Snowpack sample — Loveland Pass, Silver Plume, Colorado, USA (12/14/25, 10:50 AM MST)
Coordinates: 39.664, -105.882
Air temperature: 36 °F
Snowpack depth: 67 cm
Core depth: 30 cm
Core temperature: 42.8 °F
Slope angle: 6°, slope face: 326°
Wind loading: low
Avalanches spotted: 0
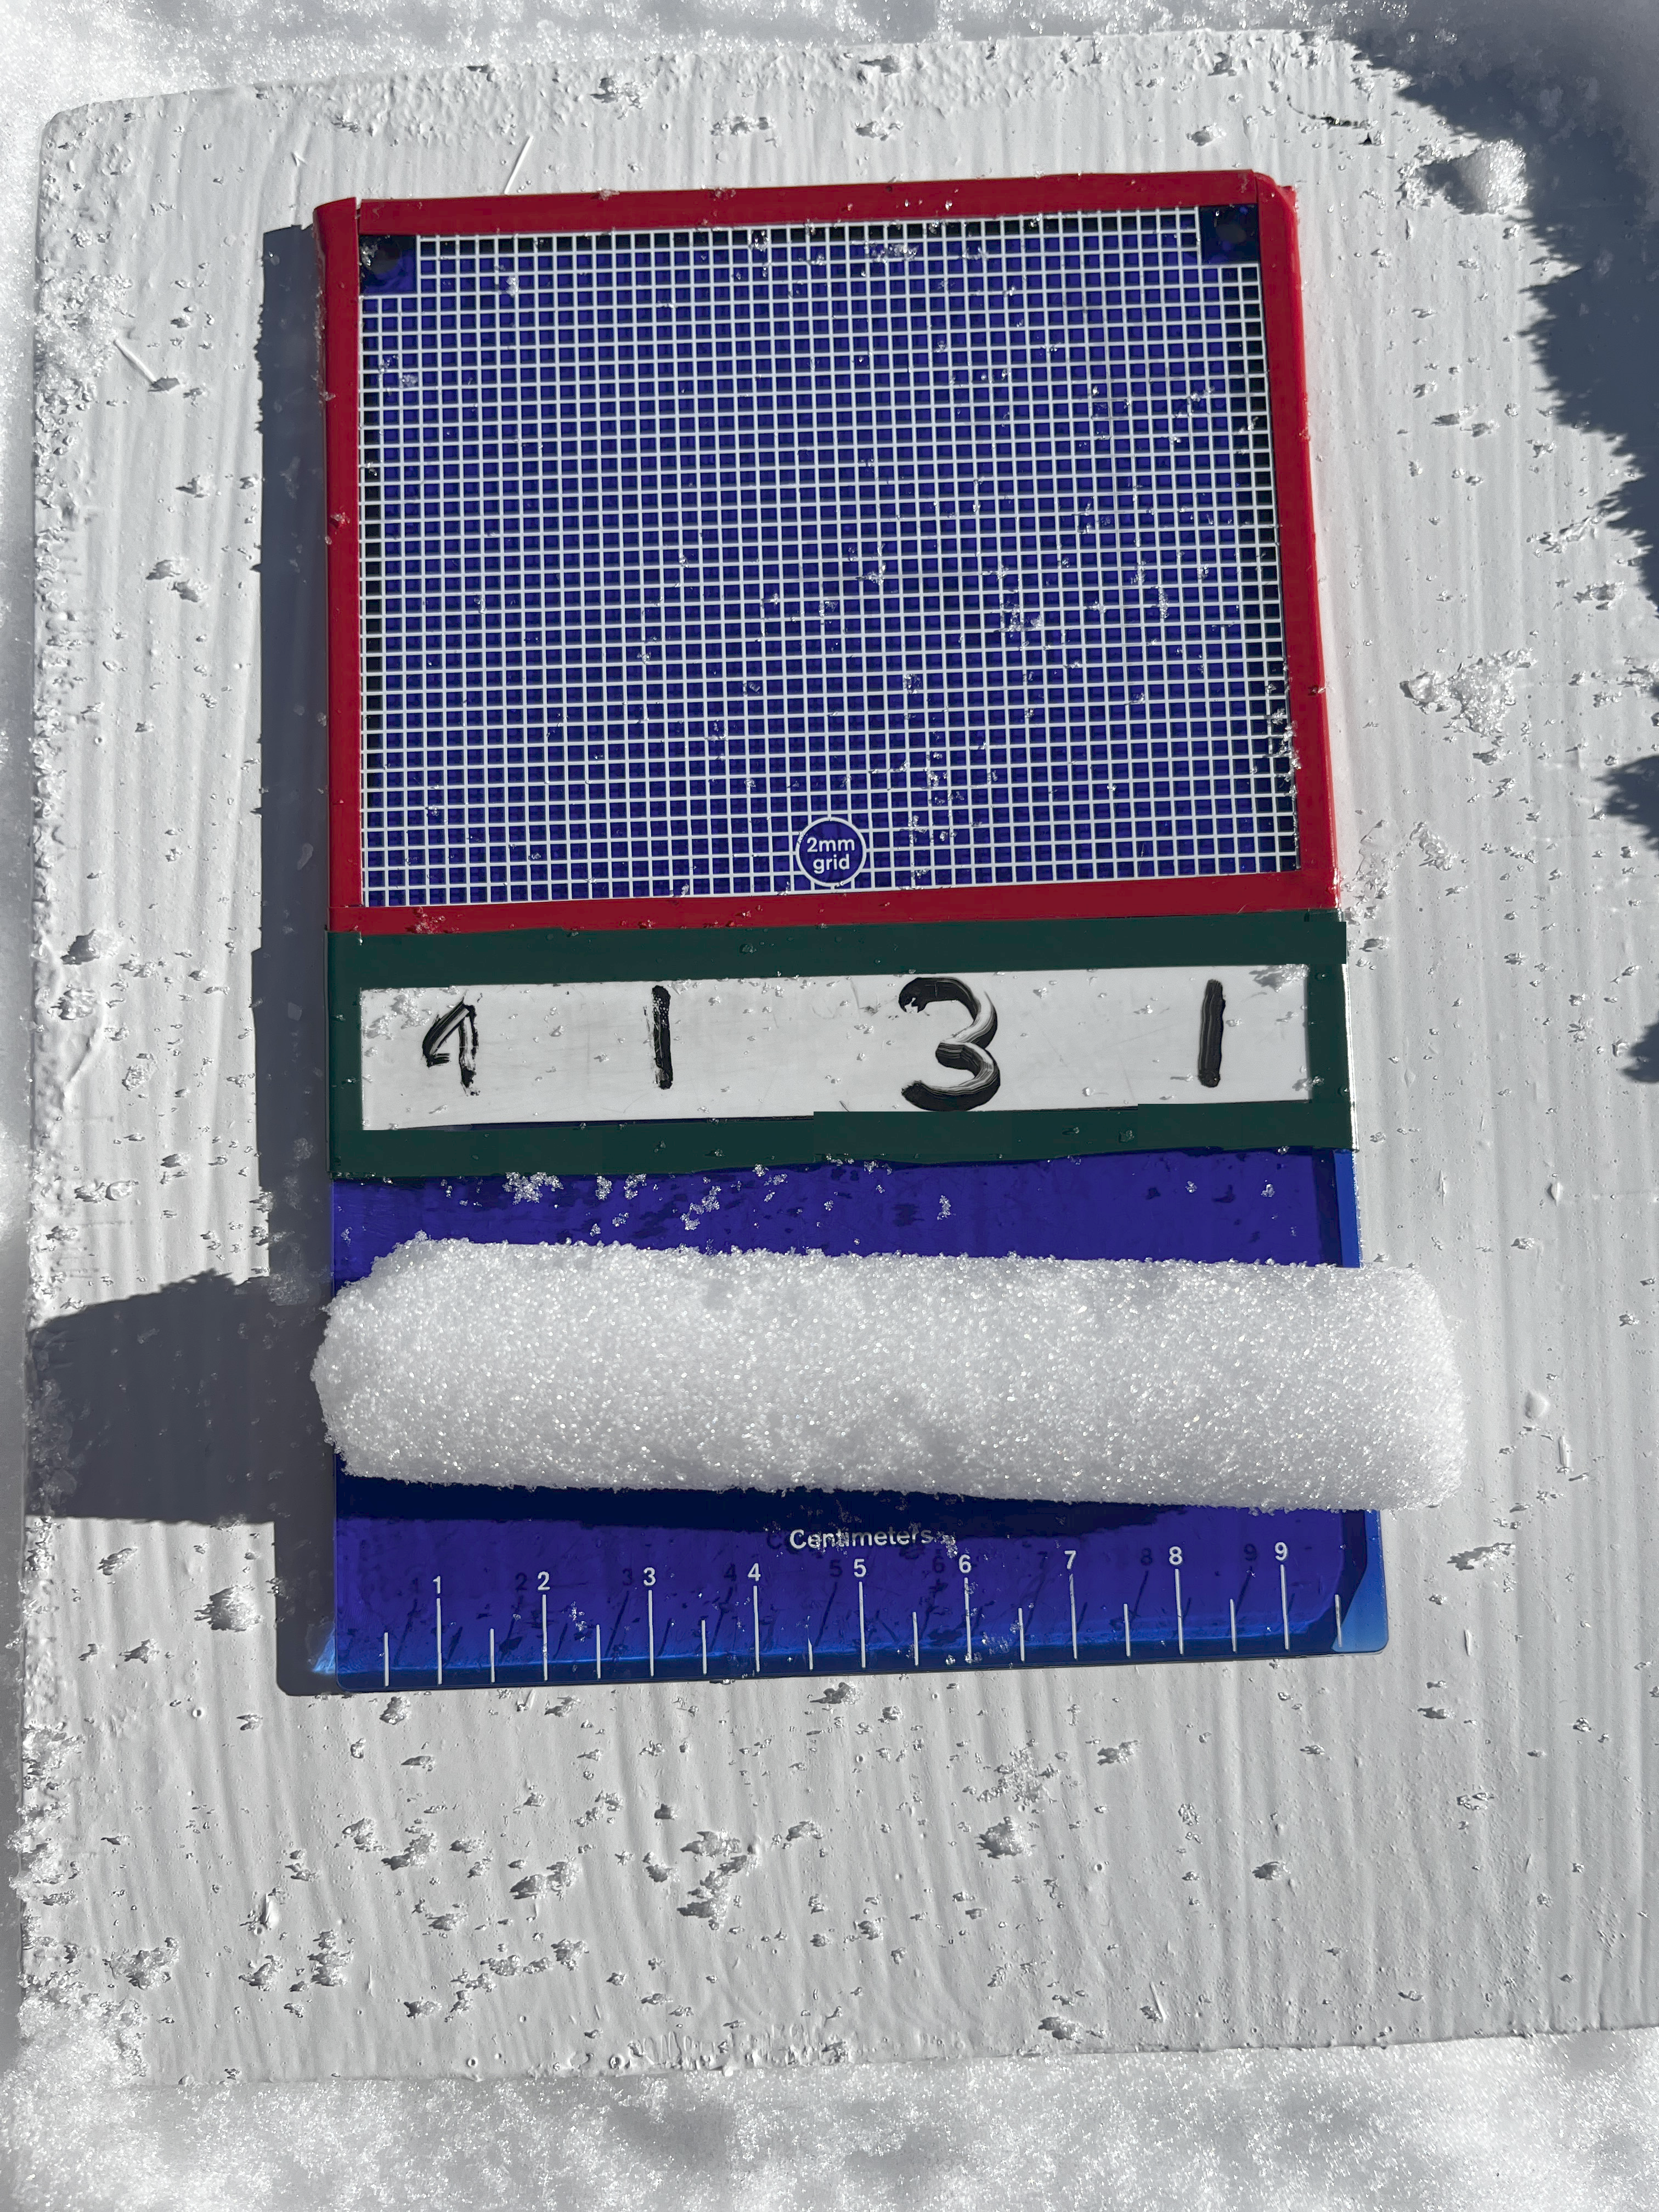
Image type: crystal_card
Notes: No avalanches spotted, very late start to the season with minimal snowpack